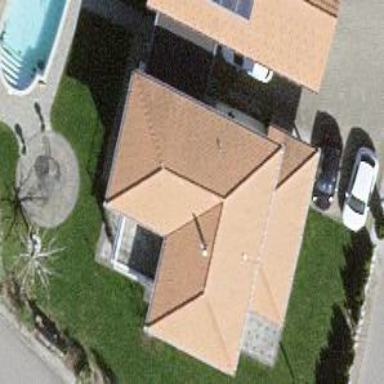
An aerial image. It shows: View of roof with edges.